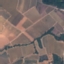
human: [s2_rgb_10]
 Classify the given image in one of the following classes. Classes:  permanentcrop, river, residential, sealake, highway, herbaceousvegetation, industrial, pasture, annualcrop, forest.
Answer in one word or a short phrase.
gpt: PermanentCrop